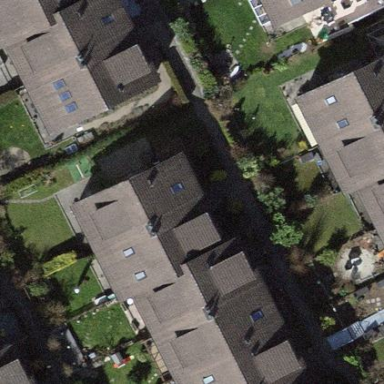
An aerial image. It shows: Residential building.